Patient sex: F
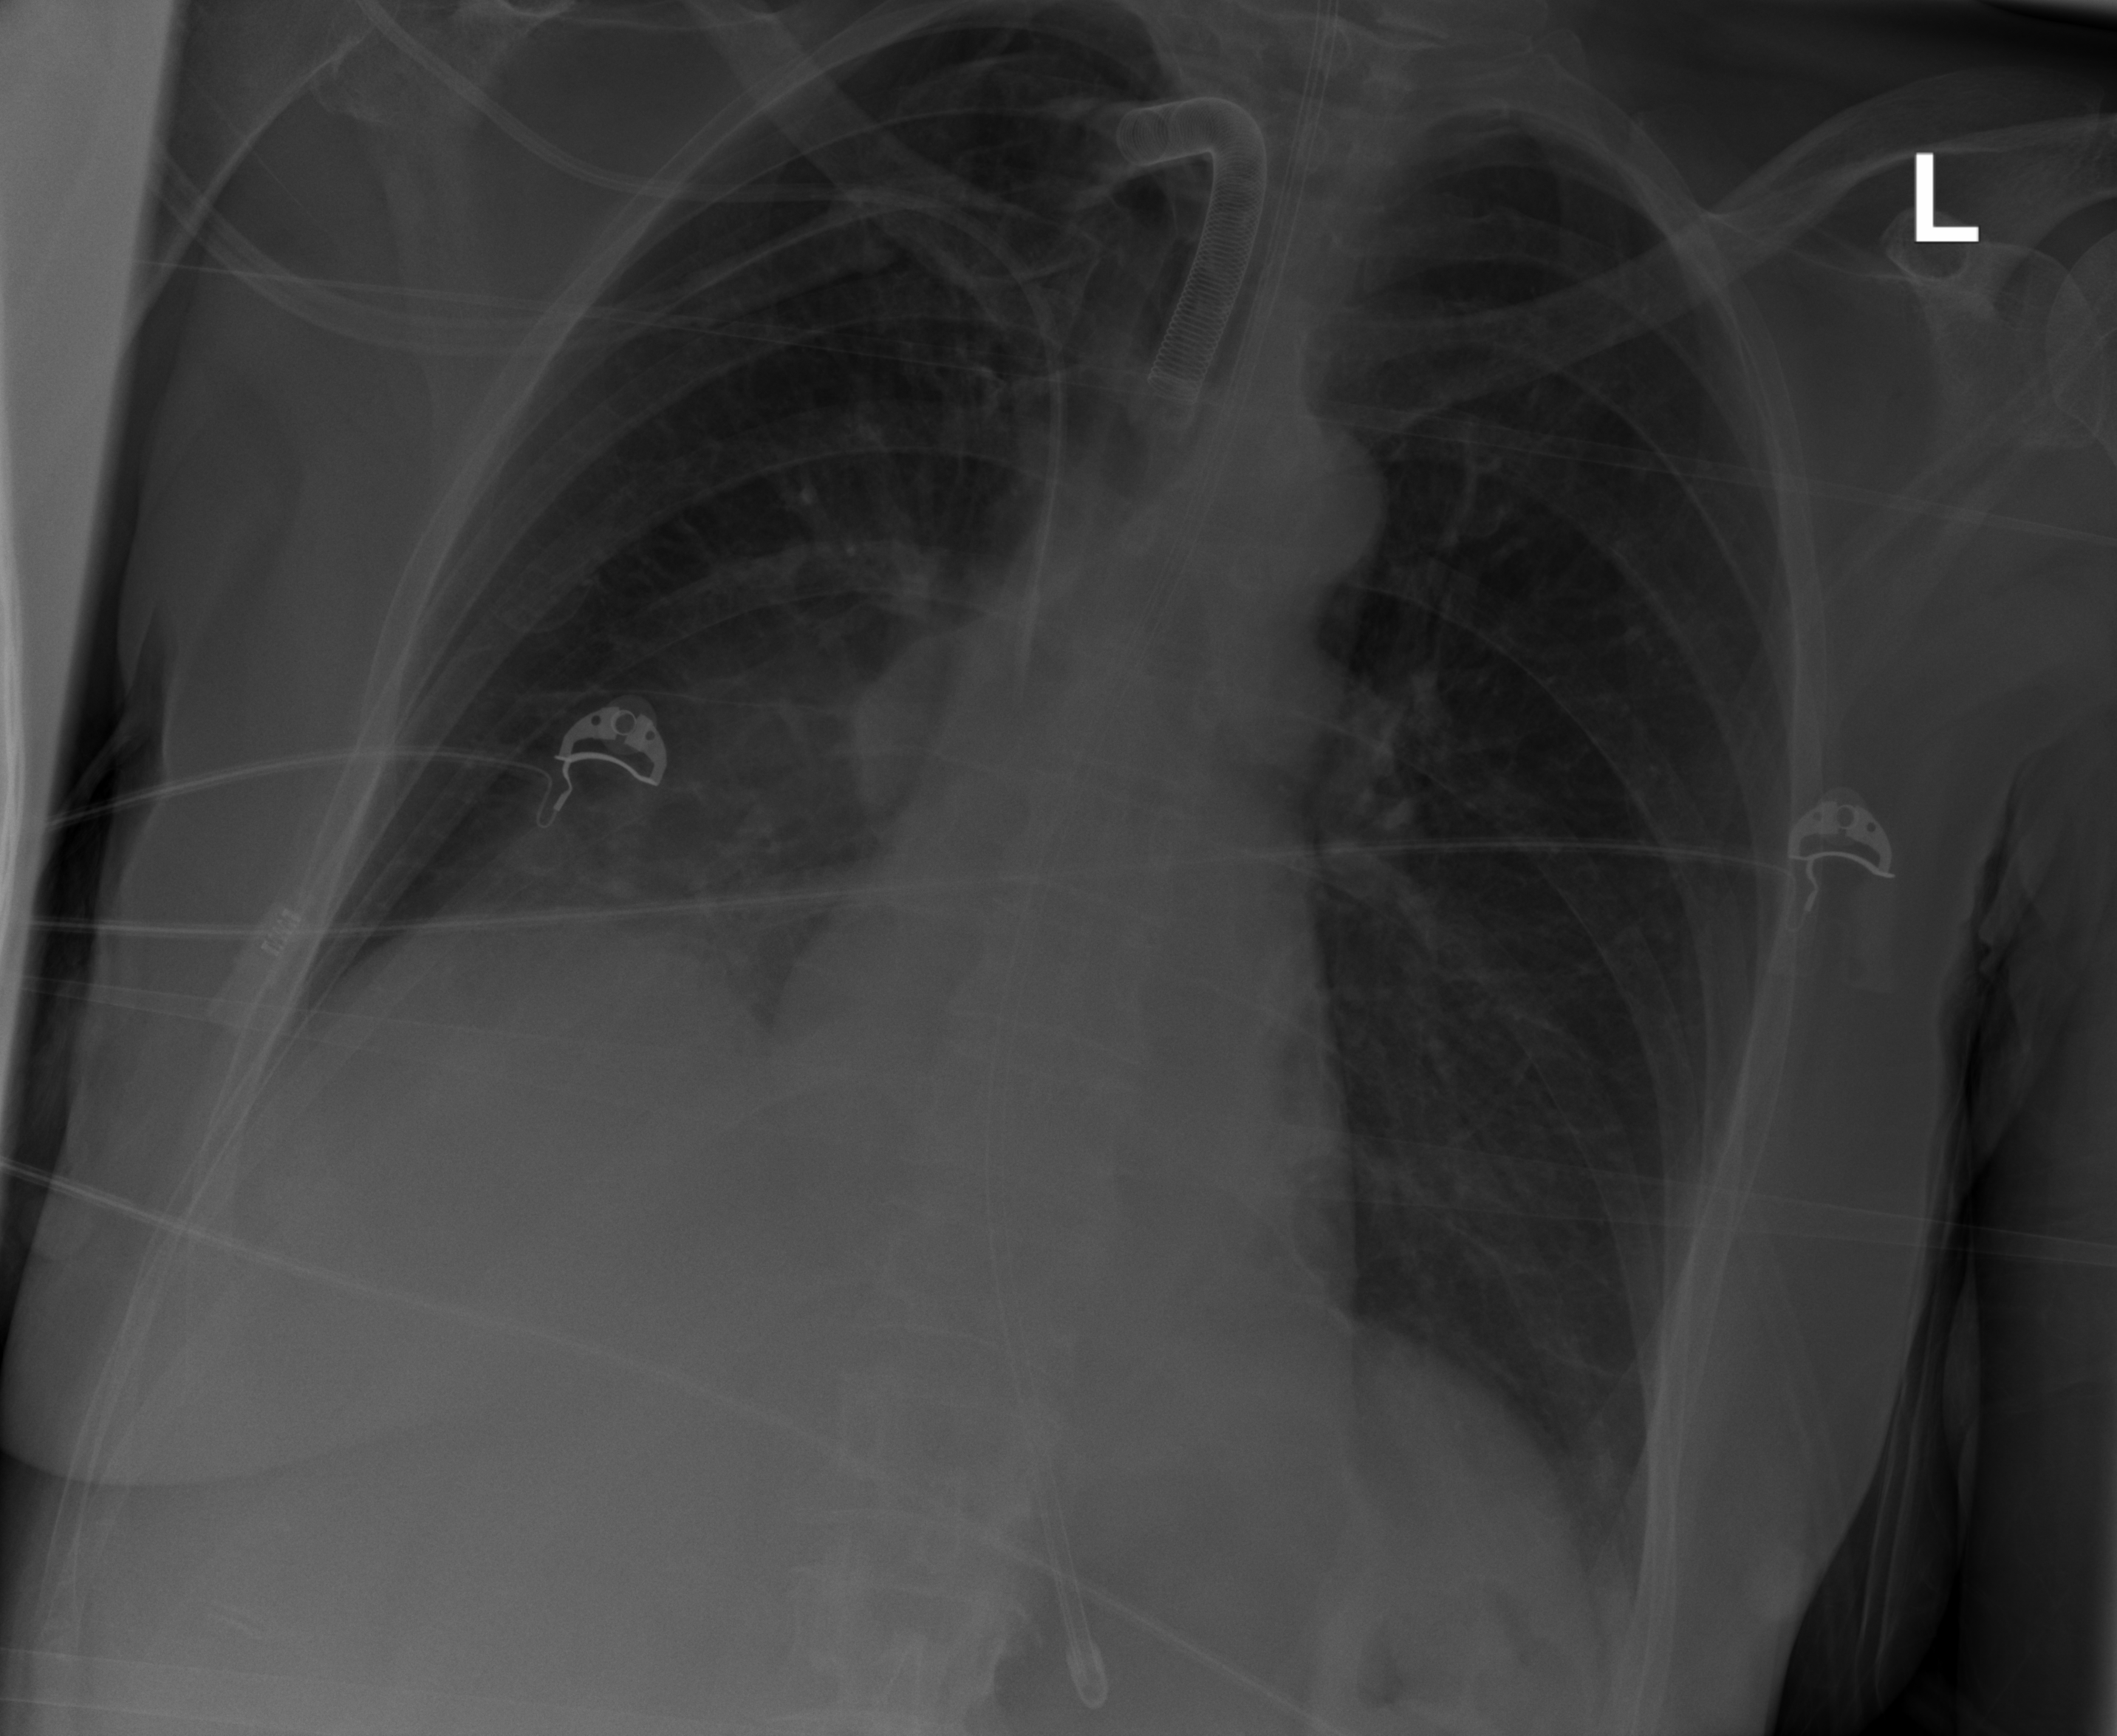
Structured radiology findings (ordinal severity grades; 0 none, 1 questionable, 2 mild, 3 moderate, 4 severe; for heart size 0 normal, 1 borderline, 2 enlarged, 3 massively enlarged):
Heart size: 0
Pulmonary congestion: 0
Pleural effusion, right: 0
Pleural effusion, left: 0
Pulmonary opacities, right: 1
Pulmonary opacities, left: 0
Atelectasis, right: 0
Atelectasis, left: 0